Aerial crown-view tile of a tropical tree (Barro Colorado Island, Panama), acquired 20250317:
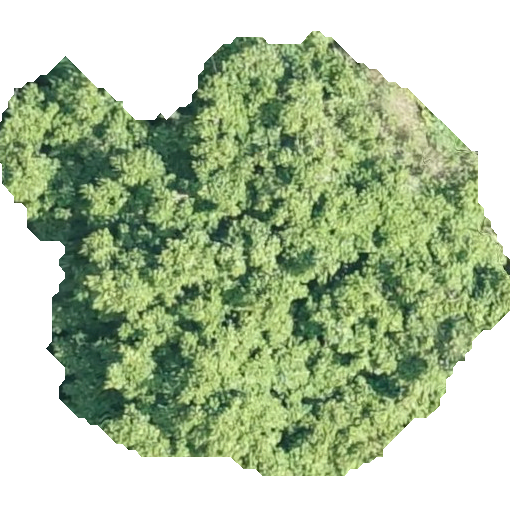
Species: Tachigali panamensis
GBIF accepted scientific name: Tachigali panamensis
Crown area: 240.288 m²